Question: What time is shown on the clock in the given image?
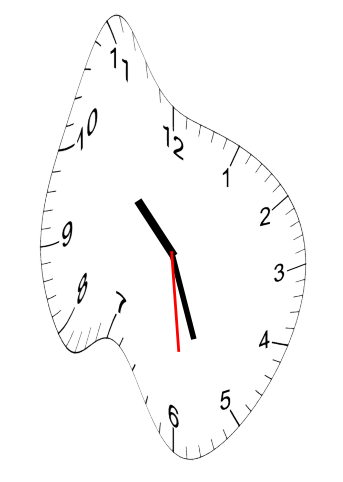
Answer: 10:26:29